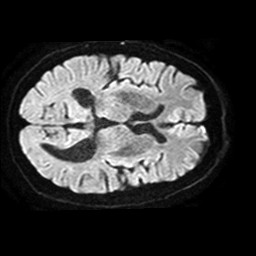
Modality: TRACE
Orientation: axial
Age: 61
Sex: male
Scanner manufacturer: philips
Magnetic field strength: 1.5 T
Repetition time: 3.398 s
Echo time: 0.09411 s